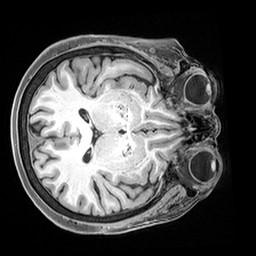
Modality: T1w
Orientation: axial
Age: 70
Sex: female
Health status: healthy
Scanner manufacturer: siemens
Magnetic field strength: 3 T
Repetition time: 2.4 s
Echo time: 0.00217 s